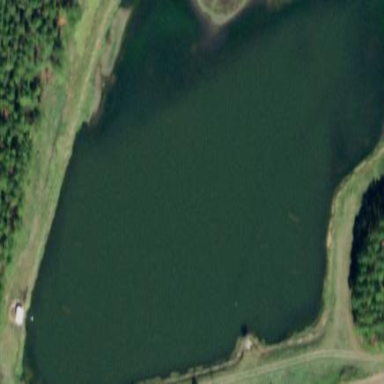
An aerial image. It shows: Reservoir of water.